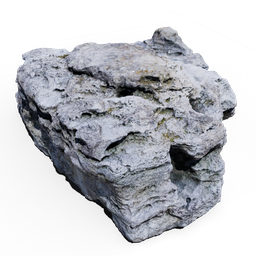
Label: nature